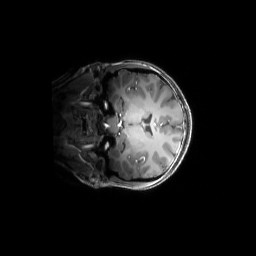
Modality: T1w
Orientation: coronal
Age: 23
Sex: female
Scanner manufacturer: siemens
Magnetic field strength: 6.98 T
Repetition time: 2.37 s
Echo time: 0.00231 s